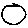
Label: circle